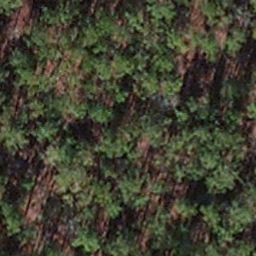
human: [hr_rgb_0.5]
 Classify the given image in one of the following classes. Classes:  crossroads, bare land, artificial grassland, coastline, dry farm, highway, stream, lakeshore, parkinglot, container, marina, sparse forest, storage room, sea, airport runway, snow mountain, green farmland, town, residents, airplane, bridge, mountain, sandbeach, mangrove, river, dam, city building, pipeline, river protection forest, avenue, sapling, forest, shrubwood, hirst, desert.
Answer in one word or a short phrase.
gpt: sapling